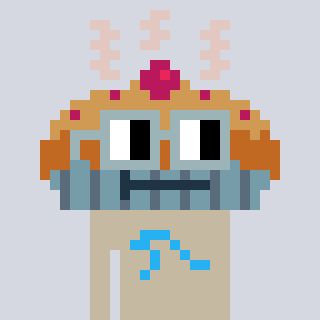
a pixel art character with square dark gray glasses, a pie-shaped head and a bege-colored body on a cool background